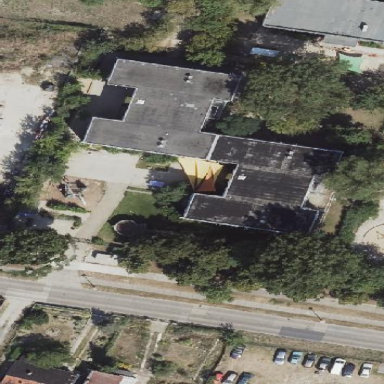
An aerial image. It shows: Flat-roofed school building.